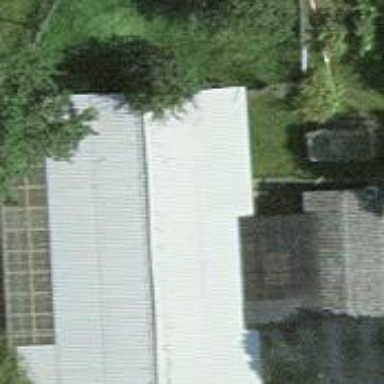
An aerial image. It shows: Sty building.